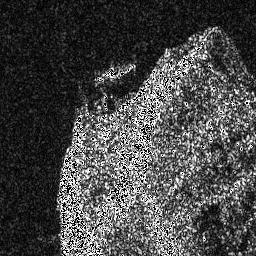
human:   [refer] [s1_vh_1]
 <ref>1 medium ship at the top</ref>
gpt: <box>[[36, 23, 53, 33, 0]]</box>